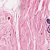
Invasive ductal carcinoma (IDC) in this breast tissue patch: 0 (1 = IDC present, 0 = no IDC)